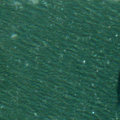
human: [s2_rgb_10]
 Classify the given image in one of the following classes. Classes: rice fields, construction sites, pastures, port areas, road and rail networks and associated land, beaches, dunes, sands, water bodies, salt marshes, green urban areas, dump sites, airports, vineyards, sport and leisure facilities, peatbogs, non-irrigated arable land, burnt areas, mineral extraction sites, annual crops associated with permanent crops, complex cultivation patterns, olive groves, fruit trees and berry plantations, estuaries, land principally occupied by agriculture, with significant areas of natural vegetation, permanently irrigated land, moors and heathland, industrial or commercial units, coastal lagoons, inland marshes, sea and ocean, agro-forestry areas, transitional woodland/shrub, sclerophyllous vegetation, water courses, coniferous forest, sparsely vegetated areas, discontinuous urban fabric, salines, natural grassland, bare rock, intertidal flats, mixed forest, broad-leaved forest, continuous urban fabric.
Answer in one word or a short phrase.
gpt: sea and ocean